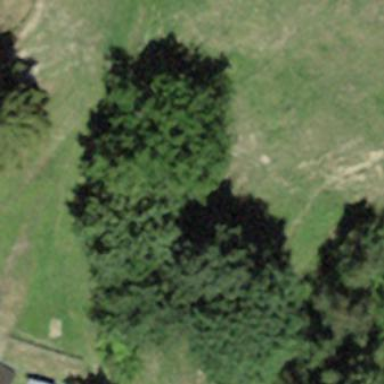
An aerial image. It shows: Forest area.